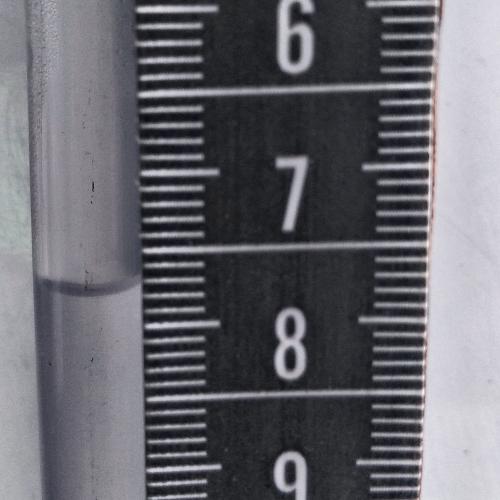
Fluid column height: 7.7 cm